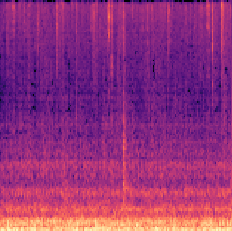
Sound class: Fire crackling